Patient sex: M
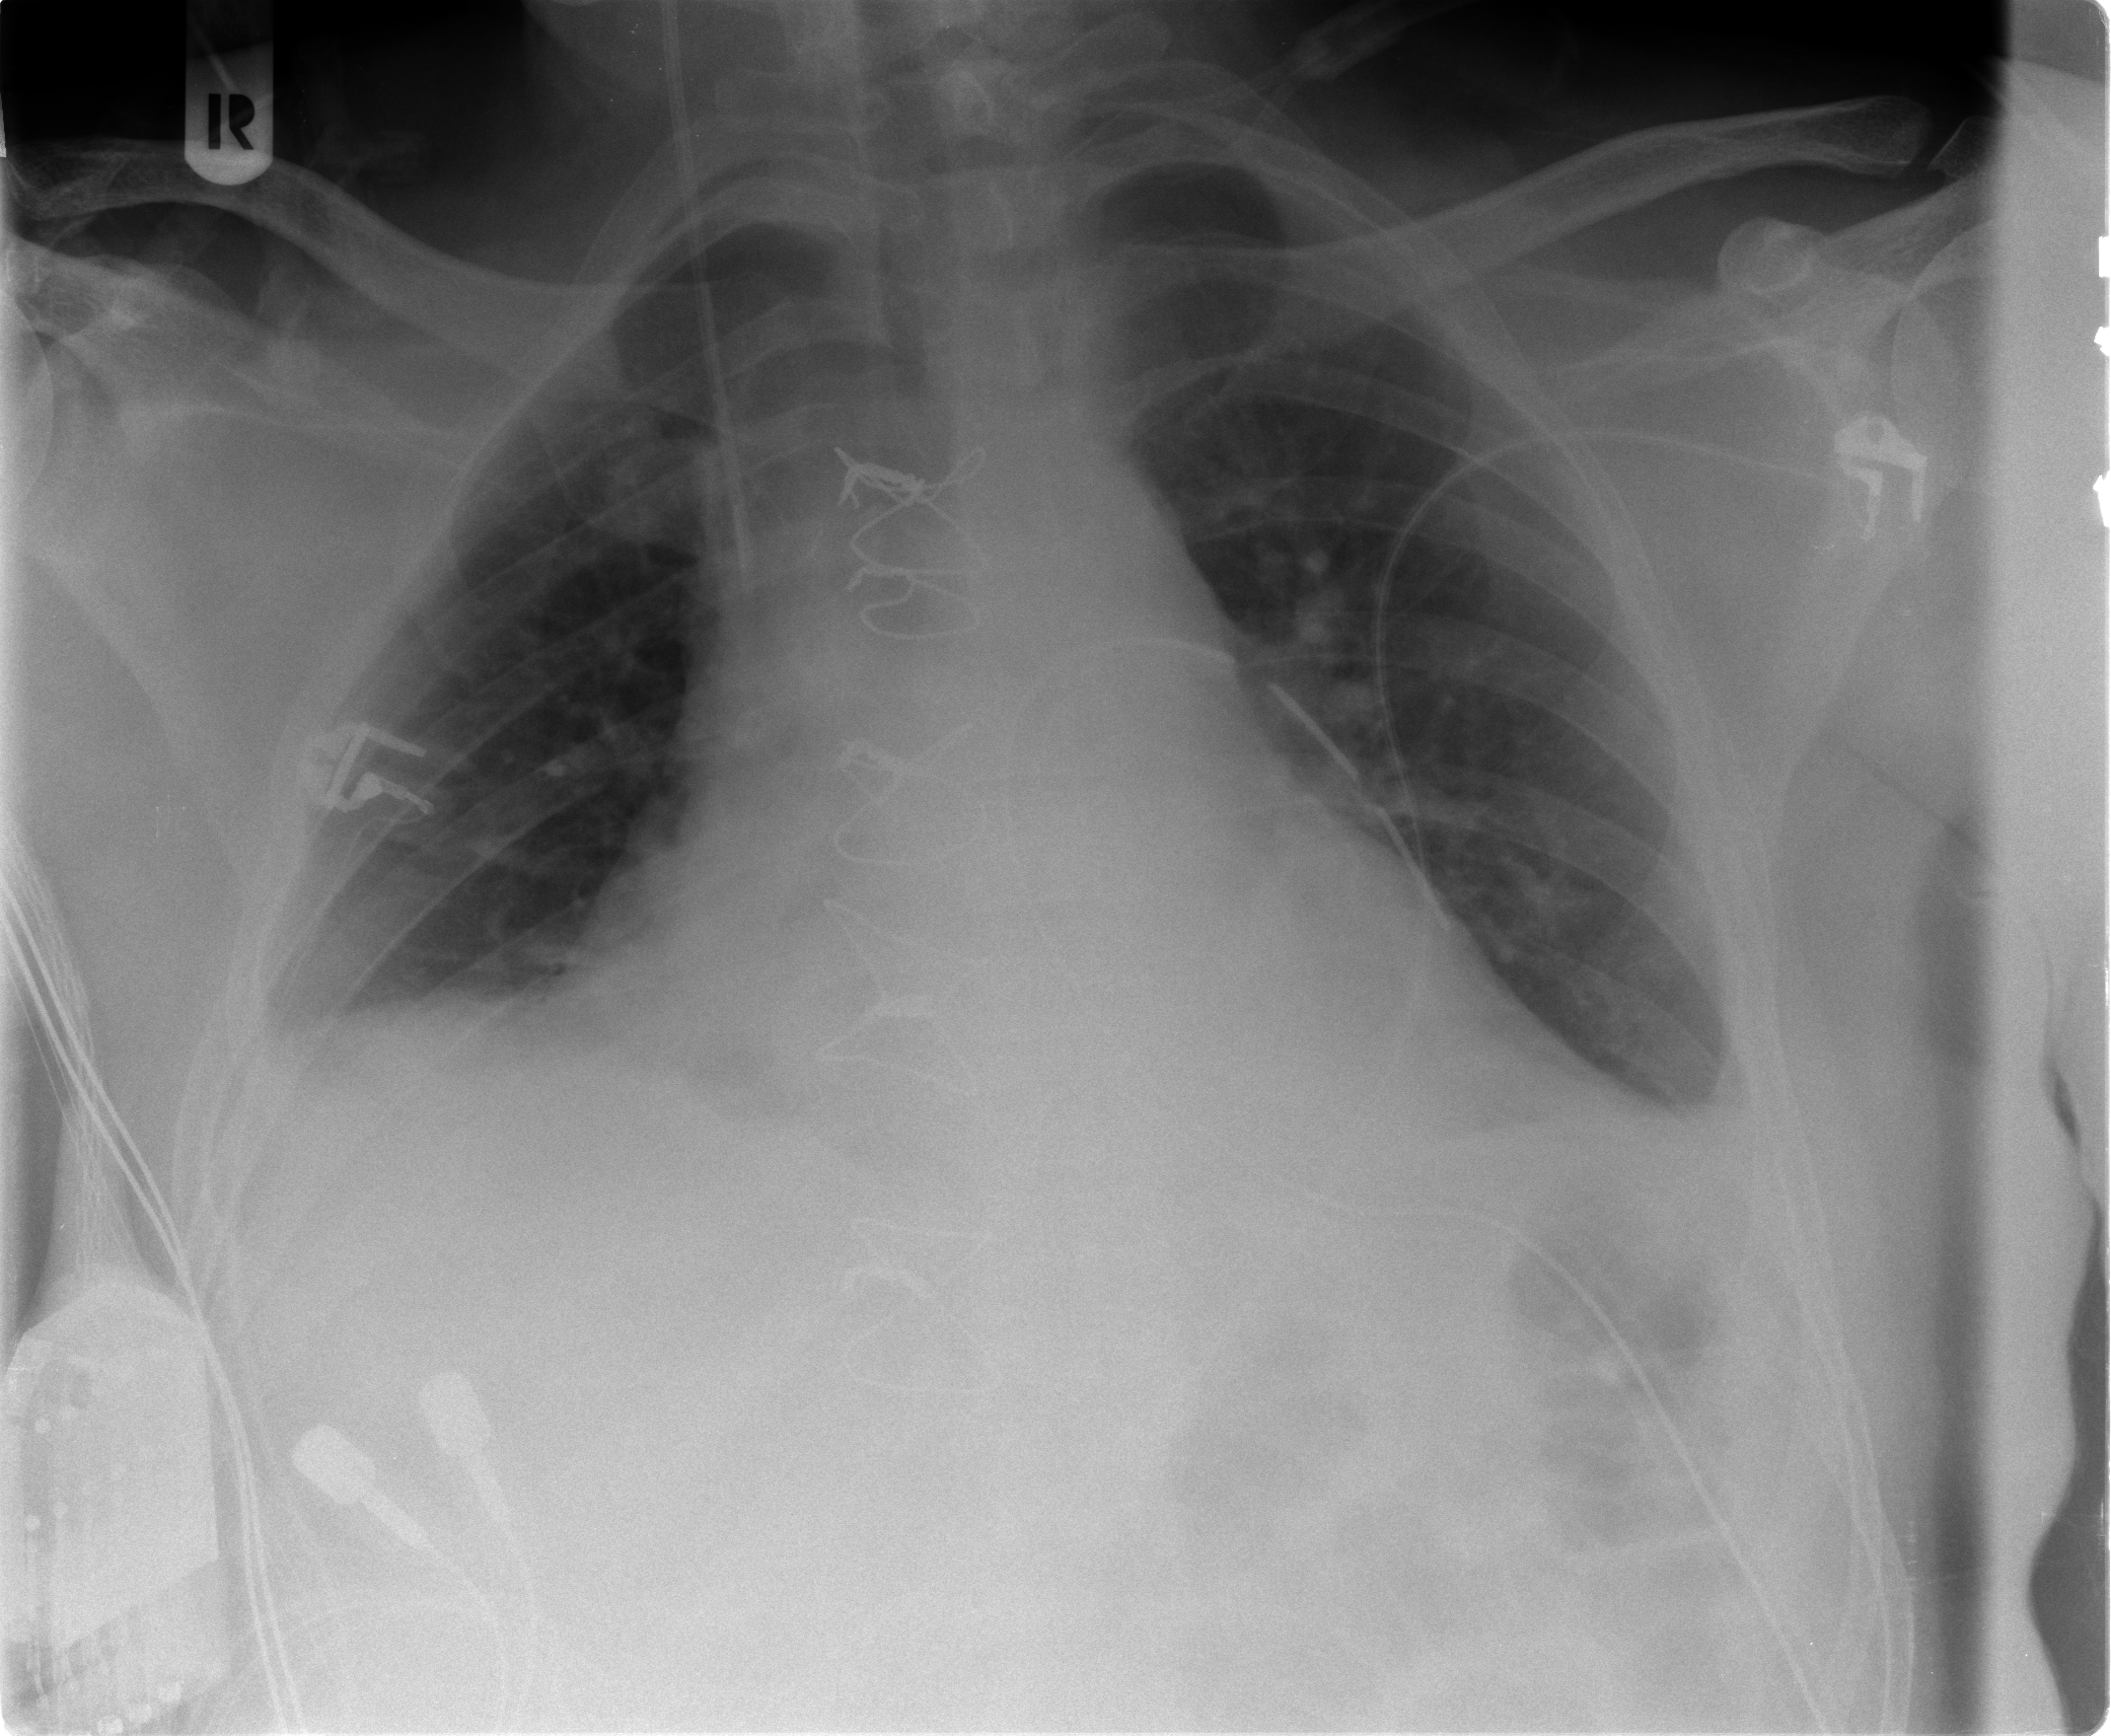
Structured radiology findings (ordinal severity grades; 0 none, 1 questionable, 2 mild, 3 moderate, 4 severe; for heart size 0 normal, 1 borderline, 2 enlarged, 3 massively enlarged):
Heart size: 0
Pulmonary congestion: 0
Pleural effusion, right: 1
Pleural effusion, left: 1
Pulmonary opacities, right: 0
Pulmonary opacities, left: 0
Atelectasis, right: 0
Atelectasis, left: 0